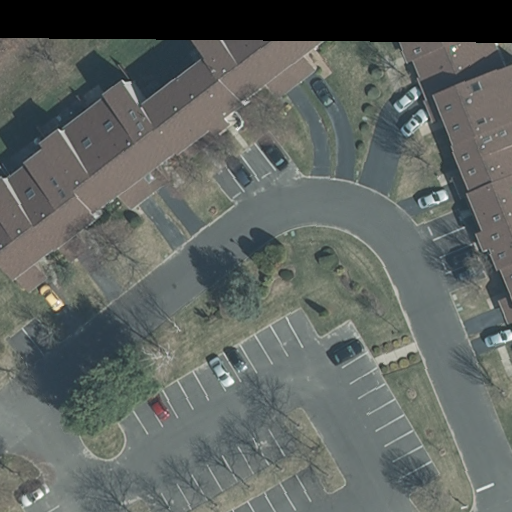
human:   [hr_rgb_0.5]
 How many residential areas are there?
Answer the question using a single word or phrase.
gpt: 1

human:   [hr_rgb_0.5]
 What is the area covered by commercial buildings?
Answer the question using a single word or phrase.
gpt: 0m2

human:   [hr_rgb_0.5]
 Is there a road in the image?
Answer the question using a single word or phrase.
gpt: yes

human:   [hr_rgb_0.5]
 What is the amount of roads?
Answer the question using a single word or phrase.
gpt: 1

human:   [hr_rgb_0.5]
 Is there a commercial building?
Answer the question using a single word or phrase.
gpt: no

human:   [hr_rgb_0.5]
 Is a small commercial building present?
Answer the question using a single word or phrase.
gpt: no

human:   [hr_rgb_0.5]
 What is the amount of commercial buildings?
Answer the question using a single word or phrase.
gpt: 0

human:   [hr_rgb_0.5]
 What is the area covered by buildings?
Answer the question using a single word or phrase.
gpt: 714m2

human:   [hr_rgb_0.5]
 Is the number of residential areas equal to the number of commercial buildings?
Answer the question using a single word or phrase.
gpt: no

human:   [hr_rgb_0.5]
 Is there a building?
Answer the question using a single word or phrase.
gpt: yes

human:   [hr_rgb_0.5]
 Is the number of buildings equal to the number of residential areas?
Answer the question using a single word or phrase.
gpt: no

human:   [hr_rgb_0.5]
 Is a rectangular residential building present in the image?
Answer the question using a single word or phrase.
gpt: yes

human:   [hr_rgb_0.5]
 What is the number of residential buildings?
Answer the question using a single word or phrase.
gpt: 2

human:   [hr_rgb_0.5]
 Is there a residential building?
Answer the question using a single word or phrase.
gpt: yes

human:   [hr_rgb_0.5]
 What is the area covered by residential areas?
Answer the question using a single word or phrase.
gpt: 10632m2

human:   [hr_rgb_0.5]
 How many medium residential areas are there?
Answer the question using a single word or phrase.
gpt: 0

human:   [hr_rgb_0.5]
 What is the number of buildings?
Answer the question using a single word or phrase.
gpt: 2

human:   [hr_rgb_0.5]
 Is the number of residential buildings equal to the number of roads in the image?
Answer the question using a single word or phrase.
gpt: no

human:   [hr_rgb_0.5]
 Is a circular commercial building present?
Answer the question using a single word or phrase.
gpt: no

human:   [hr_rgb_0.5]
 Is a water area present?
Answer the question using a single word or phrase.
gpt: no

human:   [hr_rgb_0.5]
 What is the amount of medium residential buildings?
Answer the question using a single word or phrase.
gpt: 0

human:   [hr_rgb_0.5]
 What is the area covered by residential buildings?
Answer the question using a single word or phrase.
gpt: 714m2

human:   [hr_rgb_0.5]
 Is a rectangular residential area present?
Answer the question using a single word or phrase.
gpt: yes

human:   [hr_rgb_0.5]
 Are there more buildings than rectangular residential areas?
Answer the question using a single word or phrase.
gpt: yes

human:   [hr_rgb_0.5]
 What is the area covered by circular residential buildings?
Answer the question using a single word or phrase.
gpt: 0m2

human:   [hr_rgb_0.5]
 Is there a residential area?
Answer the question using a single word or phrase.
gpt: yes

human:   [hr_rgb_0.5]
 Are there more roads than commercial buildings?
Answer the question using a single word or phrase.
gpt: yes

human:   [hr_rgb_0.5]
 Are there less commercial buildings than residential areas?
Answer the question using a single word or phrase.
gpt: yes

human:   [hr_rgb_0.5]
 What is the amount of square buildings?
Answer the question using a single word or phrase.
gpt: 0

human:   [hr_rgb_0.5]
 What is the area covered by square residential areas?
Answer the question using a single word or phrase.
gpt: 0m2

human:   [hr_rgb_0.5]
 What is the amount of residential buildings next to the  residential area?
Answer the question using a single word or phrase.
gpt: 2

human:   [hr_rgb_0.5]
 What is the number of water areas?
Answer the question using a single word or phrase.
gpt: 0

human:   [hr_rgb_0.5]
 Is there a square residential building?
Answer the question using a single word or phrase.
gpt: no

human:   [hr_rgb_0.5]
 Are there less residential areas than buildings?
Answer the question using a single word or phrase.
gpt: yes

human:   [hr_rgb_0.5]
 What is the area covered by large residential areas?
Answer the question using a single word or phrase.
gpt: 10632m2

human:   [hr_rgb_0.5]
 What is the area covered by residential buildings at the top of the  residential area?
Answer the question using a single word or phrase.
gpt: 714m2

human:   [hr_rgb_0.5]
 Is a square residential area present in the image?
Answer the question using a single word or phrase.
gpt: no

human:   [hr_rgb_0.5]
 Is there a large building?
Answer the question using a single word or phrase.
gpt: yes

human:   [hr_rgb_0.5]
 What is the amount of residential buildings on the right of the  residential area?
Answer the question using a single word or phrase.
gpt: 0

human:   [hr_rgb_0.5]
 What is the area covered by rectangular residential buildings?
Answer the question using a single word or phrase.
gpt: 45m2

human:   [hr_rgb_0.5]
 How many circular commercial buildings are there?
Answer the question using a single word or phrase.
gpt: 0

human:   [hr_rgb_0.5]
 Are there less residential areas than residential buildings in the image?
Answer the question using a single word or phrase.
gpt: yes

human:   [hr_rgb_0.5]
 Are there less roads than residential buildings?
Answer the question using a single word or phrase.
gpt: yes

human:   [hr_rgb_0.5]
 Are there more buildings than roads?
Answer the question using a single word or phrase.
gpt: yes

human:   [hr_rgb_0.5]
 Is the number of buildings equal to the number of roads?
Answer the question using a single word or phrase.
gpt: no

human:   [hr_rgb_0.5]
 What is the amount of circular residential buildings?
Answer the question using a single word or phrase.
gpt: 0

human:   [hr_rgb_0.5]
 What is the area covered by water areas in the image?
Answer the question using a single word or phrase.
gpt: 0m2

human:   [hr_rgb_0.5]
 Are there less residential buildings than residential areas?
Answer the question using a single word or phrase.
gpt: no

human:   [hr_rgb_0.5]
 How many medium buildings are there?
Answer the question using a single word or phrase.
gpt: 0

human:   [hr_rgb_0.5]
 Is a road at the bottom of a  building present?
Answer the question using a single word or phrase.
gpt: yes

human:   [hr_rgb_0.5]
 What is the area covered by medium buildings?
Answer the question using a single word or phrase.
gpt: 0m2

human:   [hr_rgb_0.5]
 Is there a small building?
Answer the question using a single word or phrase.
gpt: yes

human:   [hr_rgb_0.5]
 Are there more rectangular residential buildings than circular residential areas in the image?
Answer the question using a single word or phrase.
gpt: yes

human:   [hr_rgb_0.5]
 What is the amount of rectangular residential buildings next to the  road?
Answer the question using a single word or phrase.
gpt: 1

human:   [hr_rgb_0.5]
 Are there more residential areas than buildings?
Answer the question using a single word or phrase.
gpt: no

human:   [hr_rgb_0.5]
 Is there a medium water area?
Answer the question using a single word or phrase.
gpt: no

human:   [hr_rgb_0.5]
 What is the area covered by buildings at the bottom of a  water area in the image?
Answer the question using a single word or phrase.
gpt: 0m2

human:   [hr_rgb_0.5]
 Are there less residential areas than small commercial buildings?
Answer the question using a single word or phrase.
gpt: no

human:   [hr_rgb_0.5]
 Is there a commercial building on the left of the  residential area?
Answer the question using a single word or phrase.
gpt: no

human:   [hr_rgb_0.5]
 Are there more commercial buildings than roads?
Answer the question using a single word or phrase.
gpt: no

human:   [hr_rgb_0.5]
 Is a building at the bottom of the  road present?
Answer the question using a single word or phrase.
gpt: no

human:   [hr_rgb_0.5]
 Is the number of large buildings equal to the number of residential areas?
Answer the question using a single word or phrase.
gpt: yes

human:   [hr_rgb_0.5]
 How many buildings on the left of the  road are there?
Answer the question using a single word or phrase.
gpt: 1

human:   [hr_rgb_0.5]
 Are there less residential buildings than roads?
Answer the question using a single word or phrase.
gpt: no